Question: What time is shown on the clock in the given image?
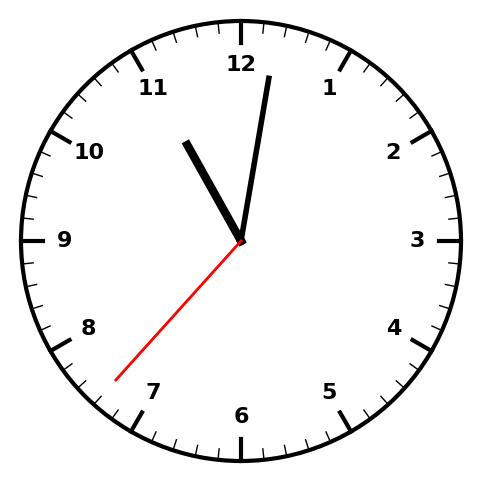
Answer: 11:01:37